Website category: sports
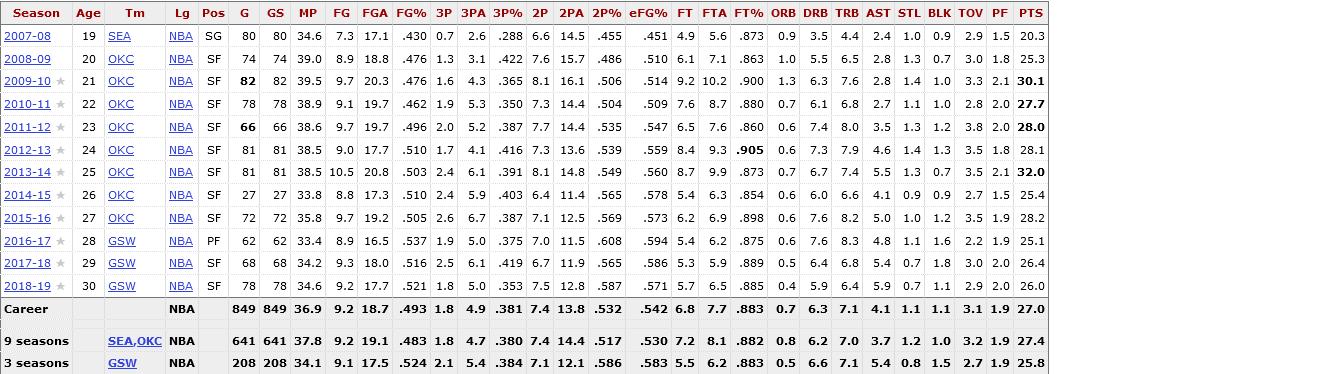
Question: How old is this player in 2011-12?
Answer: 23

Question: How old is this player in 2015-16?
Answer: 27

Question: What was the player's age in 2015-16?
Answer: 27

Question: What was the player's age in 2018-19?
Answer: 30

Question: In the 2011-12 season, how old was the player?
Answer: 23

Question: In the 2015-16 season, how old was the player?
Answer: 27

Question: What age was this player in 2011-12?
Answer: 23

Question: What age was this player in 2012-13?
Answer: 24

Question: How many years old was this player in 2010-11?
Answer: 22

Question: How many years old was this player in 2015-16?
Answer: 27

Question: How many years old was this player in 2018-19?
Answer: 30

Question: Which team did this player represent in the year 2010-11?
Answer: OKC

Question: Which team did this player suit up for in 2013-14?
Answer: OKC

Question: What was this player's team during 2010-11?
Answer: OKC

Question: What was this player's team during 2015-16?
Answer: OKC

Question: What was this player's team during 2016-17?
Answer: GSW

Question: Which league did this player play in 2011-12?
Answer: NBA

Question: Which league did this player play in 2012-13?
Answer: NBA

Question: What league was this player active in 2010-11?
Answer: NBA

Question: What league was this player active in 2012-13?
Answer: NBA

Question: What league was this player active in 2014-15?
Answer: NBA

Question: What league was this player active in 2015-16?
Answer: NBA

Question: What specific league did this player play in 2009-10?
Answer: NBA

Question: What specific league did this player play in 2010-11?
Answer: NBA

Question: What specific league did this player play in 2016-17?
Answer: NBA

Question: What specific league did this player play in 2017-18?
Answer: NBA

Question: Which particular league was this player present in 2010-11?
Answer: NBA

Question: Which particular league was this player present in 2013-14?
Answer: NBA

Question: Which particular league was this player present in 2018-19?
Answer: NBA

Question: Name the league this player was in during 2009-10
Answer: NBA

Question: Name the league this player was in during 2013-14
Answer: NBA

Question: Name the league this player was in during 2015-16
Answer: NBA

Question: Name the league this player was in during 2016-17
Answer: NBA

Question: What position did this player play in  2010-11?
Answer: SF

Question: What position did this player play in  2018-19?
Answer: SF

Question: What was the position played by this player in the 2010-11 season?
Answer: SF

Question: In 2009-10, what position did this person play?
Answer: SF

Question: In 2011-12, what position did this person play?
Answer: SF

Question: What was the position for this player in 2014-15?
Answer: SF

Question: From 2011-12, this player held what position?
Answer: SF

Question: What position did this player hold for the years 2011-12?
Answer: SF

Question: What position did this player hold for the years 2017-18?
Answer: SF

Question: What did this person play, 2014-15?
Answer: SF

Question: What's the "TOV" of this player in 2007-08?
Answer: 2.9

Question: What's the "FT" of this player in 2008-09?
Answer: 6.1

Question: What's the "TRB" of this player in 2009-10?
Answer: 7.6

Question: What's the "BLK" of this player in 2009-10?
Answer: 1.0

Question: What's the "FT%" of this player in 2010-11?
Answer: .880

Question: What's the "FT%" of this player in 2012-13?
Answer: .905

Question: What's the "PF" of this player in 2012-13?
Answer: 1.8

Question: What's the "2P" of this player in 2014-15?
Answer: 6.4

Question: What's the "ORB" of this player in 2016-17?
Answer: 0.6

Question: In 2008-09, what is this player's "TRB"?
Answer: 6.5

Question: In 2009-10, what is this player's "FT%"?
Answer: .900

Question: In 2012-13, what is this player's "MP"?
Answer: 38.5

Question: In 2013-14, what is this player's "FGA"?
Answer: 20.8

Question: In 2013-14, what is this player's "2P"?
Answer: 8.1

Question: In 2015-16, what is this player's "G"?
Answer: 72

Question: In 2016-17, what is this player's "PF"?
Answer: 1.9

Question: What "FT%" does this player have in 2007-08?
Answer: .873

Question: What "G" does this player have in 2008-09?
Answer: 74

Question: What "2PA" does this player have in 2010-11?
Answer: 14.4

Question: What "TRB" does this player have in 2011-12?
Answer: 8.0

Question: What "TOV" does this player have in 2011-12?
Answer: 3.8